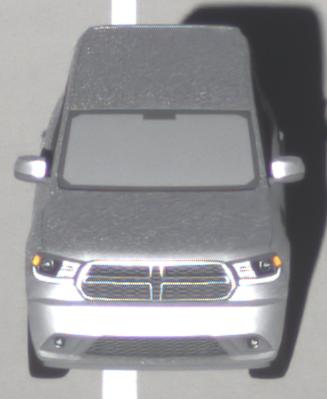
Make: Dodge
Model: Durango
Detailed model: Gen. 3
Model produced from: 2010
Doors: 5
Color: white
Road condition: dry road
Daytime: sunrise or sunset
Contrast: high contrast